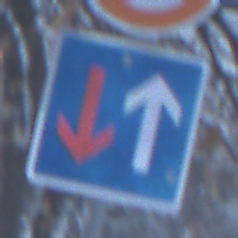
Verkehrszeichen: VorrangVorGegenverkehr
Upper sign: Geschwindigkeit20
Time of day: Midday
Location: Outdoor (Nature)
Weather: Overcast
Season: Winter
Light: Natural